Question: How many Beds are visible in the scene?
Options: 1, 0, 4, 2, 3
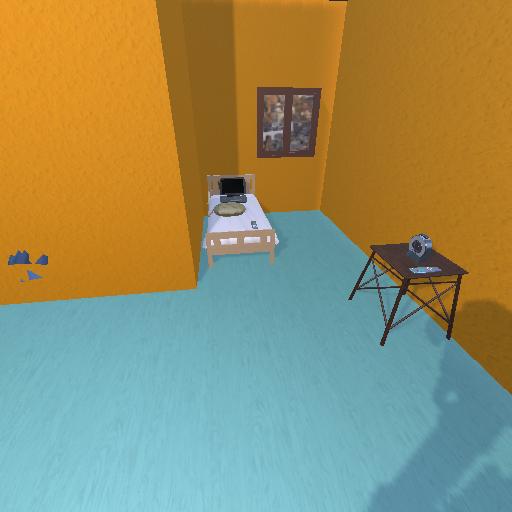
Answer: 1